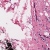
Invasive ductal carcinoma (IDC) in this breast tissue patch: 1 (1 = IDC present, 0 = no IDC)